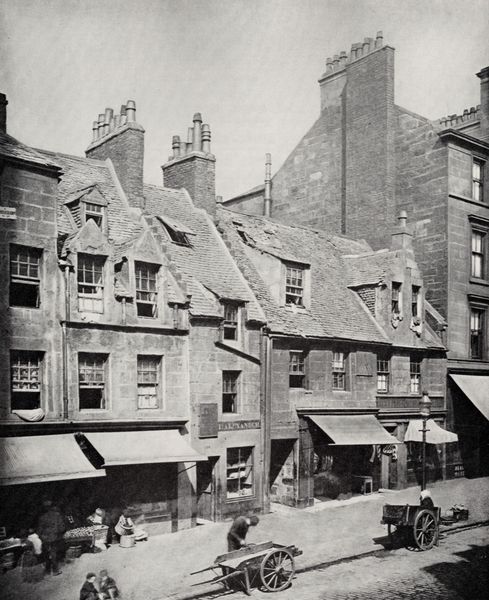
Titel: Gallowgate
Künstler: Thomas Annan
Institution: unbekannt
Schlagwörter: dunkel, himmel, mann, schatten, weiß, frauen, menschen, stadt, fenster, frau, grau, hell, holz, jahrhundertwende, laterne, licht, männer, schwarz, strasse, szene, tisch, dach, gebäude, haus, obst, weg, alt, anzug, architektur, arm, mensch, stein, steine, häuser, gitter, qualm, rauch, sonne, händler, kind, england, handel, kamin, kamine, karren, kinder, räder, schornstein, gemüse, ansicht, fassade, fassaden, geschäft, pflaster, körbe, leer, dorf, dächer, giebel, mauer, schornsteine, ziegel, backstein, geschäfte, laden, läden, markt, schlot, speichen, arbeiter, handkarren, holzkarren, karre, rad, wagen, bettdecke, korb, tor, foto, fotografie, photographie, eingang, erker, kopfstein, fensterladen, auslage, berlin, offen, verkauf, bürgersteig, fensterrahmen, dachfenster, gauben, scheiben, schwarz-weiss, gehweg, kopfsteinpflaster, pflasterstein, beschriftung, stand, photo, kaputt, leben, mauern, teufel, sturz, gebückt, gaube, esse, verkaufen, schindeln, schutz, dachluke, markise, fenser, fuhrwerk, häuserzeile, etage, lasten, bettwäsche, fensterrahmne, häuserreihe, markisen, lebensmittel, viertel, sonnenschutz, luken, fotogrfaie, lmpe, straßße, geschäftig, krämerladen, markesie, architektue, aufbauen, western, krämer, marquisen, 19. jahrhundert, hausreihe, abbauen, sahnekuchen, bleichorgel, heinrich kleist, filzpantoffel, käsebrot, schmalz, beinamputation, kaiserwetter, hundekuchen, terrorabwehr, westernstadt, jahrhundertwertwende, traufhöhe